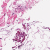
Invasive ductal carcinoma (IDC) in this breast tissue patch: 0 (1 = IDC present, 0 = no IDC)